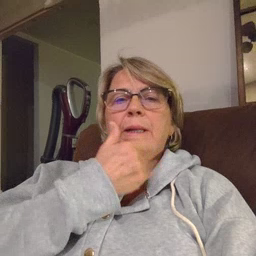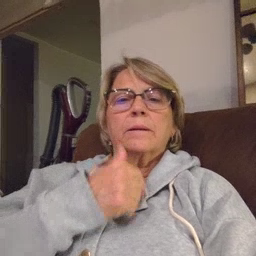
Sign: napkin